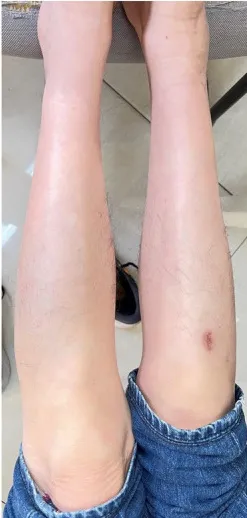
The clinical diagnosis of the proband. (A) Family diagram of patients with disease, and the arrow shows the proband.
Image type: medical_photograph (skin_photograph)